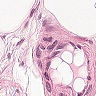
Metastatic tissue present: no